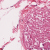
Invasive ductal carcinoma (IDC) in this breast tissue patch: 0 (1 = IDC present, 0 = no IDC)